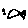
Label: fish